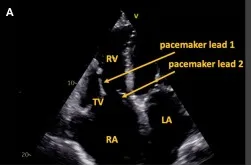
Case 3: Anterior leaflet impingement by a pacemaker lead. Two trans-tricuspid pacemaker leads are present (A).
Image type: radiology (ultrasound)